Question: For my website, users can provide a list of tracks.
So far it works, However I wish to feature a textarea to textbox function
So people copy paste from a textfile into a textarea, where the convert button reads that text and places the proper artist/track in a inputbox
So if a user puts in:
'''
Artist1 - Track1
Artist2 - Track2
Artist3 - Track3
Artist4 - Track4
'''
The jquery code should place these into input boxes where Artist and Track are separated.

How can I achieve this?
Thanks in Advance!
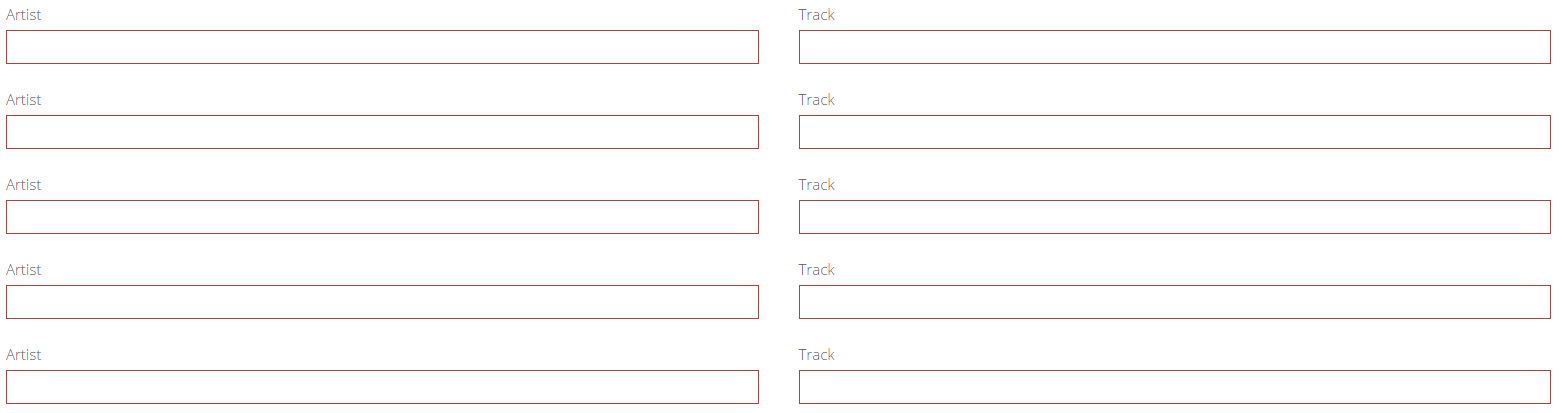
Answer: This does the job. No need for a convert button. Just listen for the 'input' event:
'''
$('textarea').on('input', function() {
var sp= this.value.split(/[
]/);
sp.forEach(function(value, i) {
var sp= value.split(/ *- */);
$('.Artists tr').eq(i).find('input').eq(0).val(sp[0]);
$('.Artists tr').eq(i).find('input').eq(1).val(sp[1]);
});
});
'''
'''
textarea {
width: 90%;
height: 6em;
}
.Artists td:nth-child(1):before {
content: 'Artist';
display: block;
font: 9px verdana;
color: brown;
}
.Artists td:nth-child(2):before {
content: 'Track';
display: block;
font: 9px verdana;
color: brown;
}
input {
width: 20em;
}
'''
'''
<script src="https://ajax.googleapis.com/ajax/libs/jquery/2.1.1/jquery.min.js"></script>
<textarea></textarea>
<table class="Artists">
<tr><td><input type="text"></td><td><input type="text"></td>
<tr><td><input type="text"></td><td><input type="text"></td>
<tr><td><input type="text"></td><td><input type="text"></td>
<tr><td><input type="text"></td><td><input type="text"></td>
<tr><td><input type="text"></td><td><input type="text"></td>
<tr><td><input type="text"></td><td><input type="text"></td>
<tr><td><input type="text"></td><td><input type="text"></td>
<tr><td><input type="text"></td><td><input type="text"></td>
<tr><td><input type="text"></td><td><input type="text"></td>
<tr><td><input type="text"></td><td><input type="text"></td>
</table>
'''